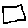
Label: square